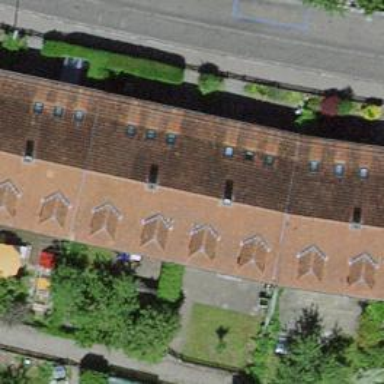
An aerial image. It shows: Residential building with gabled roof made of maroon roof tiles. The roof is oriented across the building.